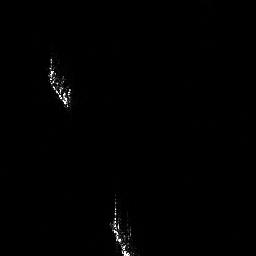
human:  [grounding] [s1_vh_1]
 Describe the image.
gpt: In the satellite image, there is  <ref>1 medium ship </ref> <box>[[17, 21, 27, 42, 0]]</box> located at left,  <ref>1 large ship </ref> <box>[[41, 73, 52, 99, 0]]</box> located at bottom.